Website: ulta-beauty
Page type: billing-address
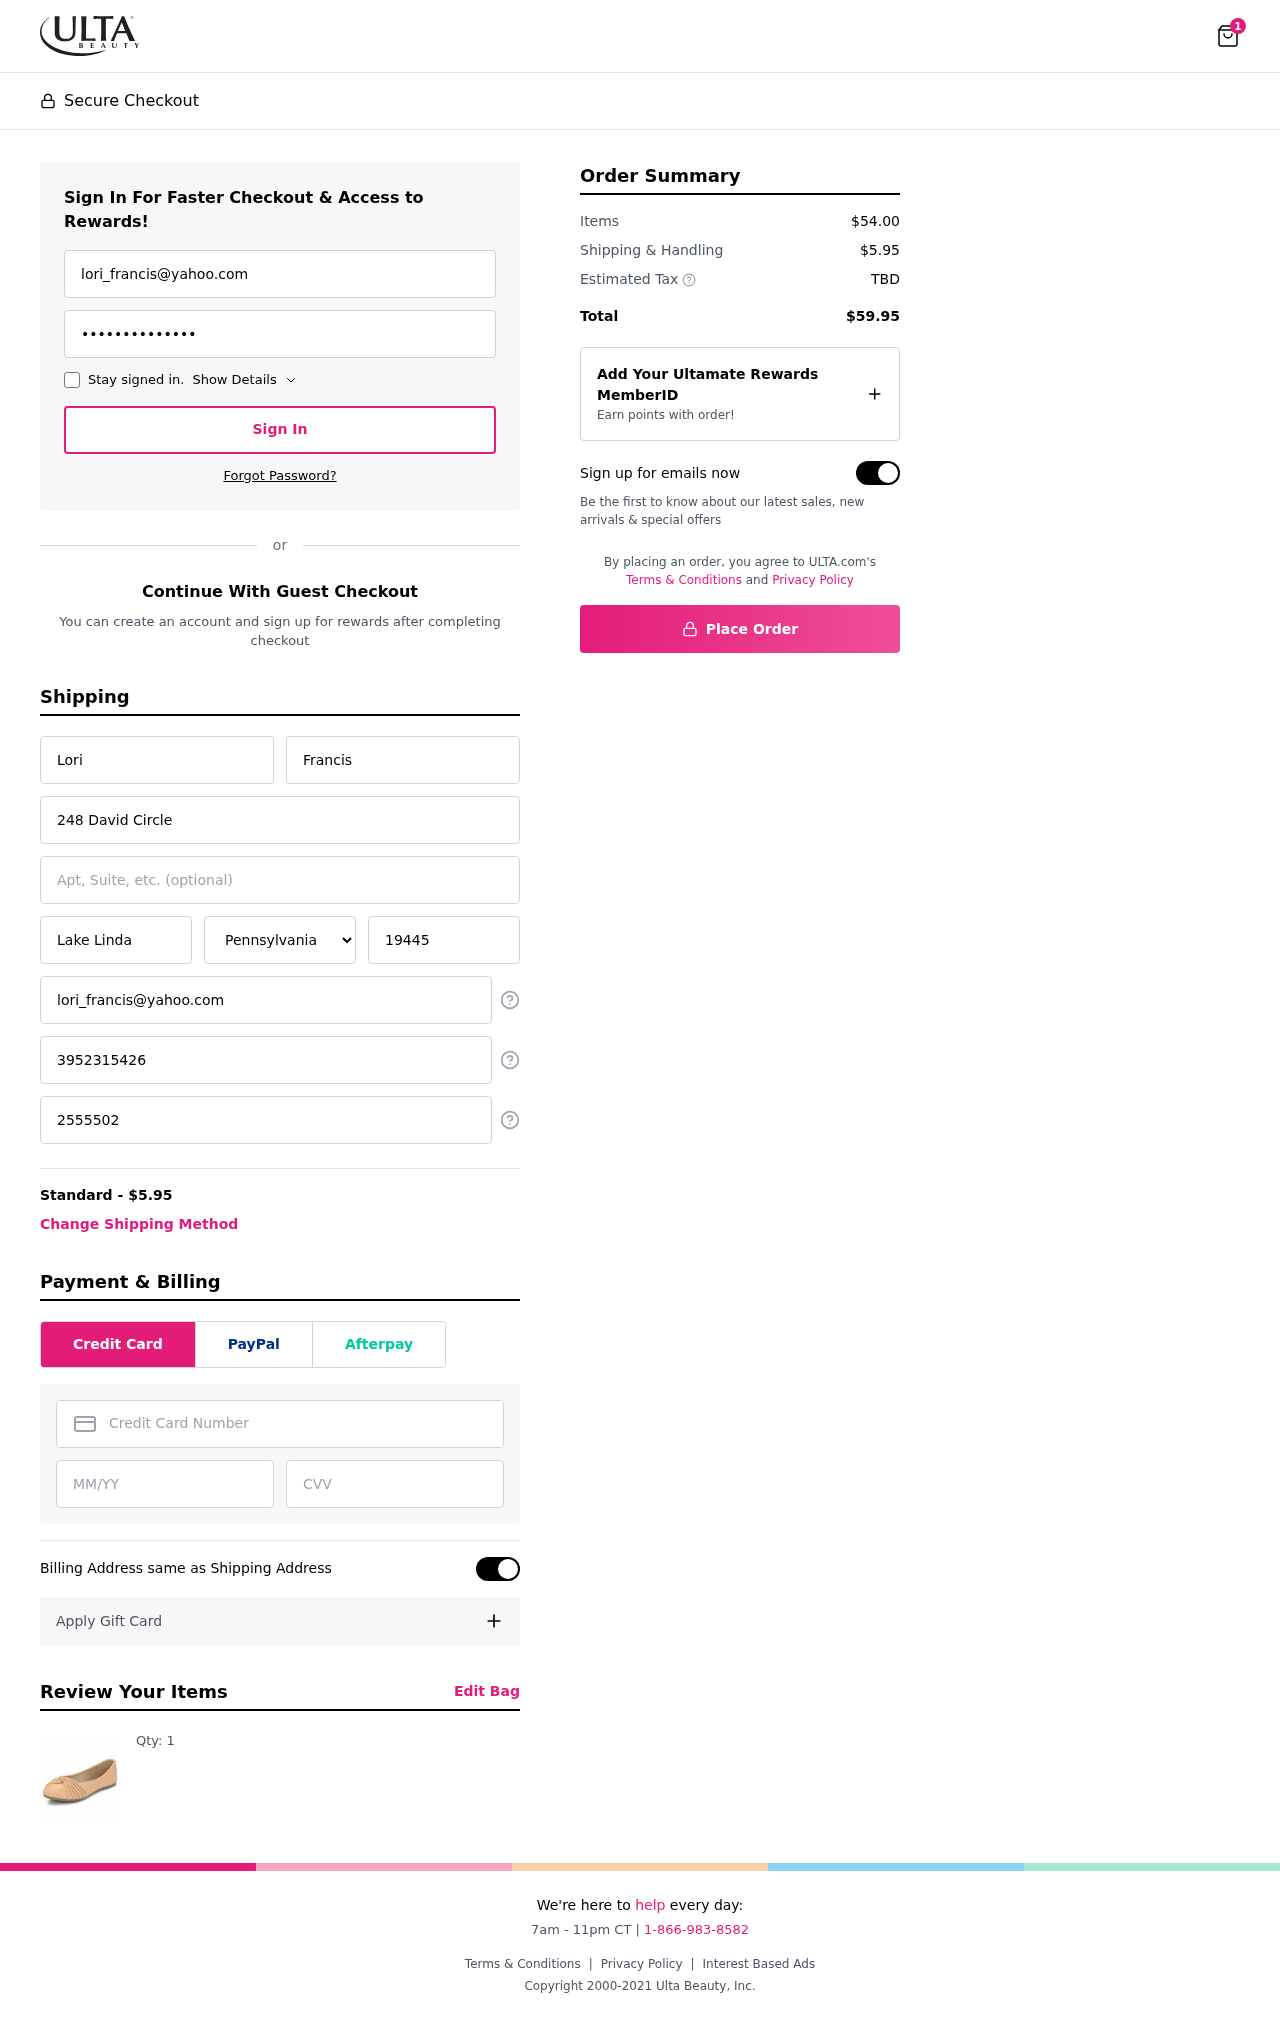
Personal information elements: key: PII_STATE
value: Pennsylvania
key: PII_EMAIL
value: lori_francis@yahoo.com
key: PII_FIRSTNAME
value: Lori
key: PII_LASTNAME
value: Francis
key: PII_STREET
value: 248 David Circle
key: PII_CITY
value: Lake Linda
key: PII_POSTCODE
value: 19445
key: PII_PHONE
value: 3952315426
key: PII_ALT_PHONE
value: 2555502085
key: PII_CARD_NUMBER
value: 3707 4527 5864 553
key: PII_CARD_EXPIRY
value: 11/29
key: PII_CARD_CVV
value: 0395
Product elements: key: PRODUCT1_QUANTITY
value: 1
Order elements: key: ORDER_NUM_ITEMS
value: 1
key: ORDER_SHIPPING_COST
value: $5.95
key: ORDER_SUBTOTAL
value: $54.00
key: ORDER_TOTAL
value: $59.95